Aerial crown-view tile of a tropical tree (Barro Colorado Island, Panama), acquired 20250616:
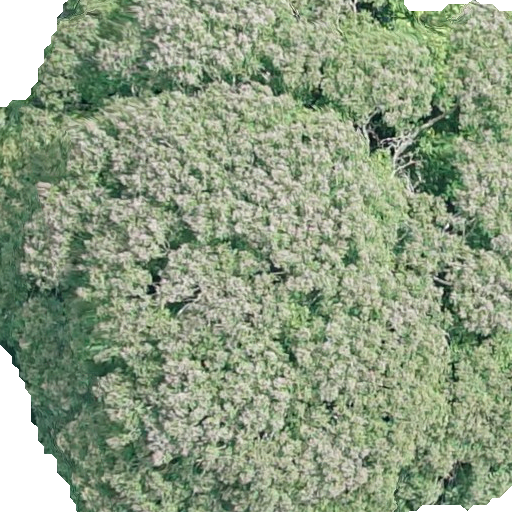
Species: Dipteryx oleifera
GBIF accepted scientific name: Dipteryx oleifera
Crown area: 491.053 m²